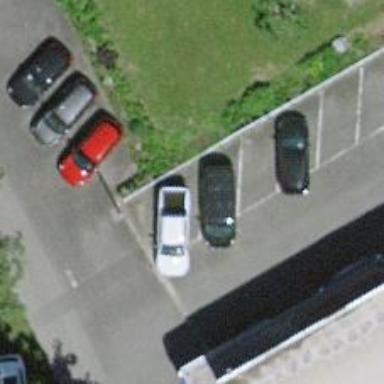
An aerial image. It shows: Charging station.